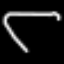
Label: diamond